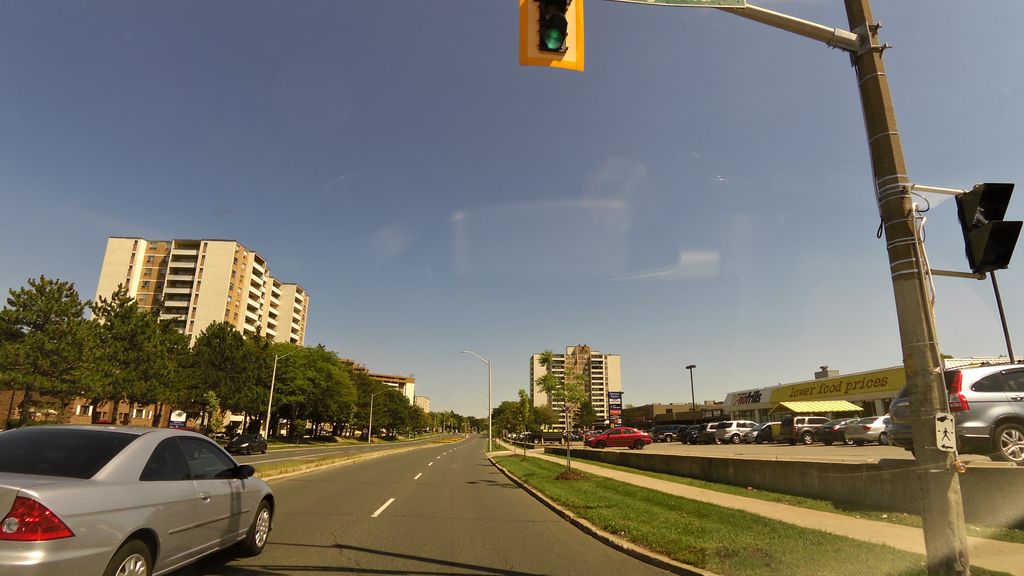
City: hamilton